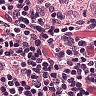
Metastatic tissue present: no